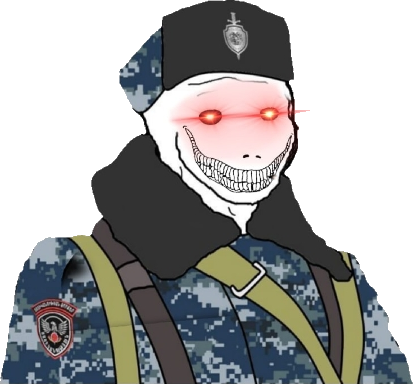
Label: 5_Oomer